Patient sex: M
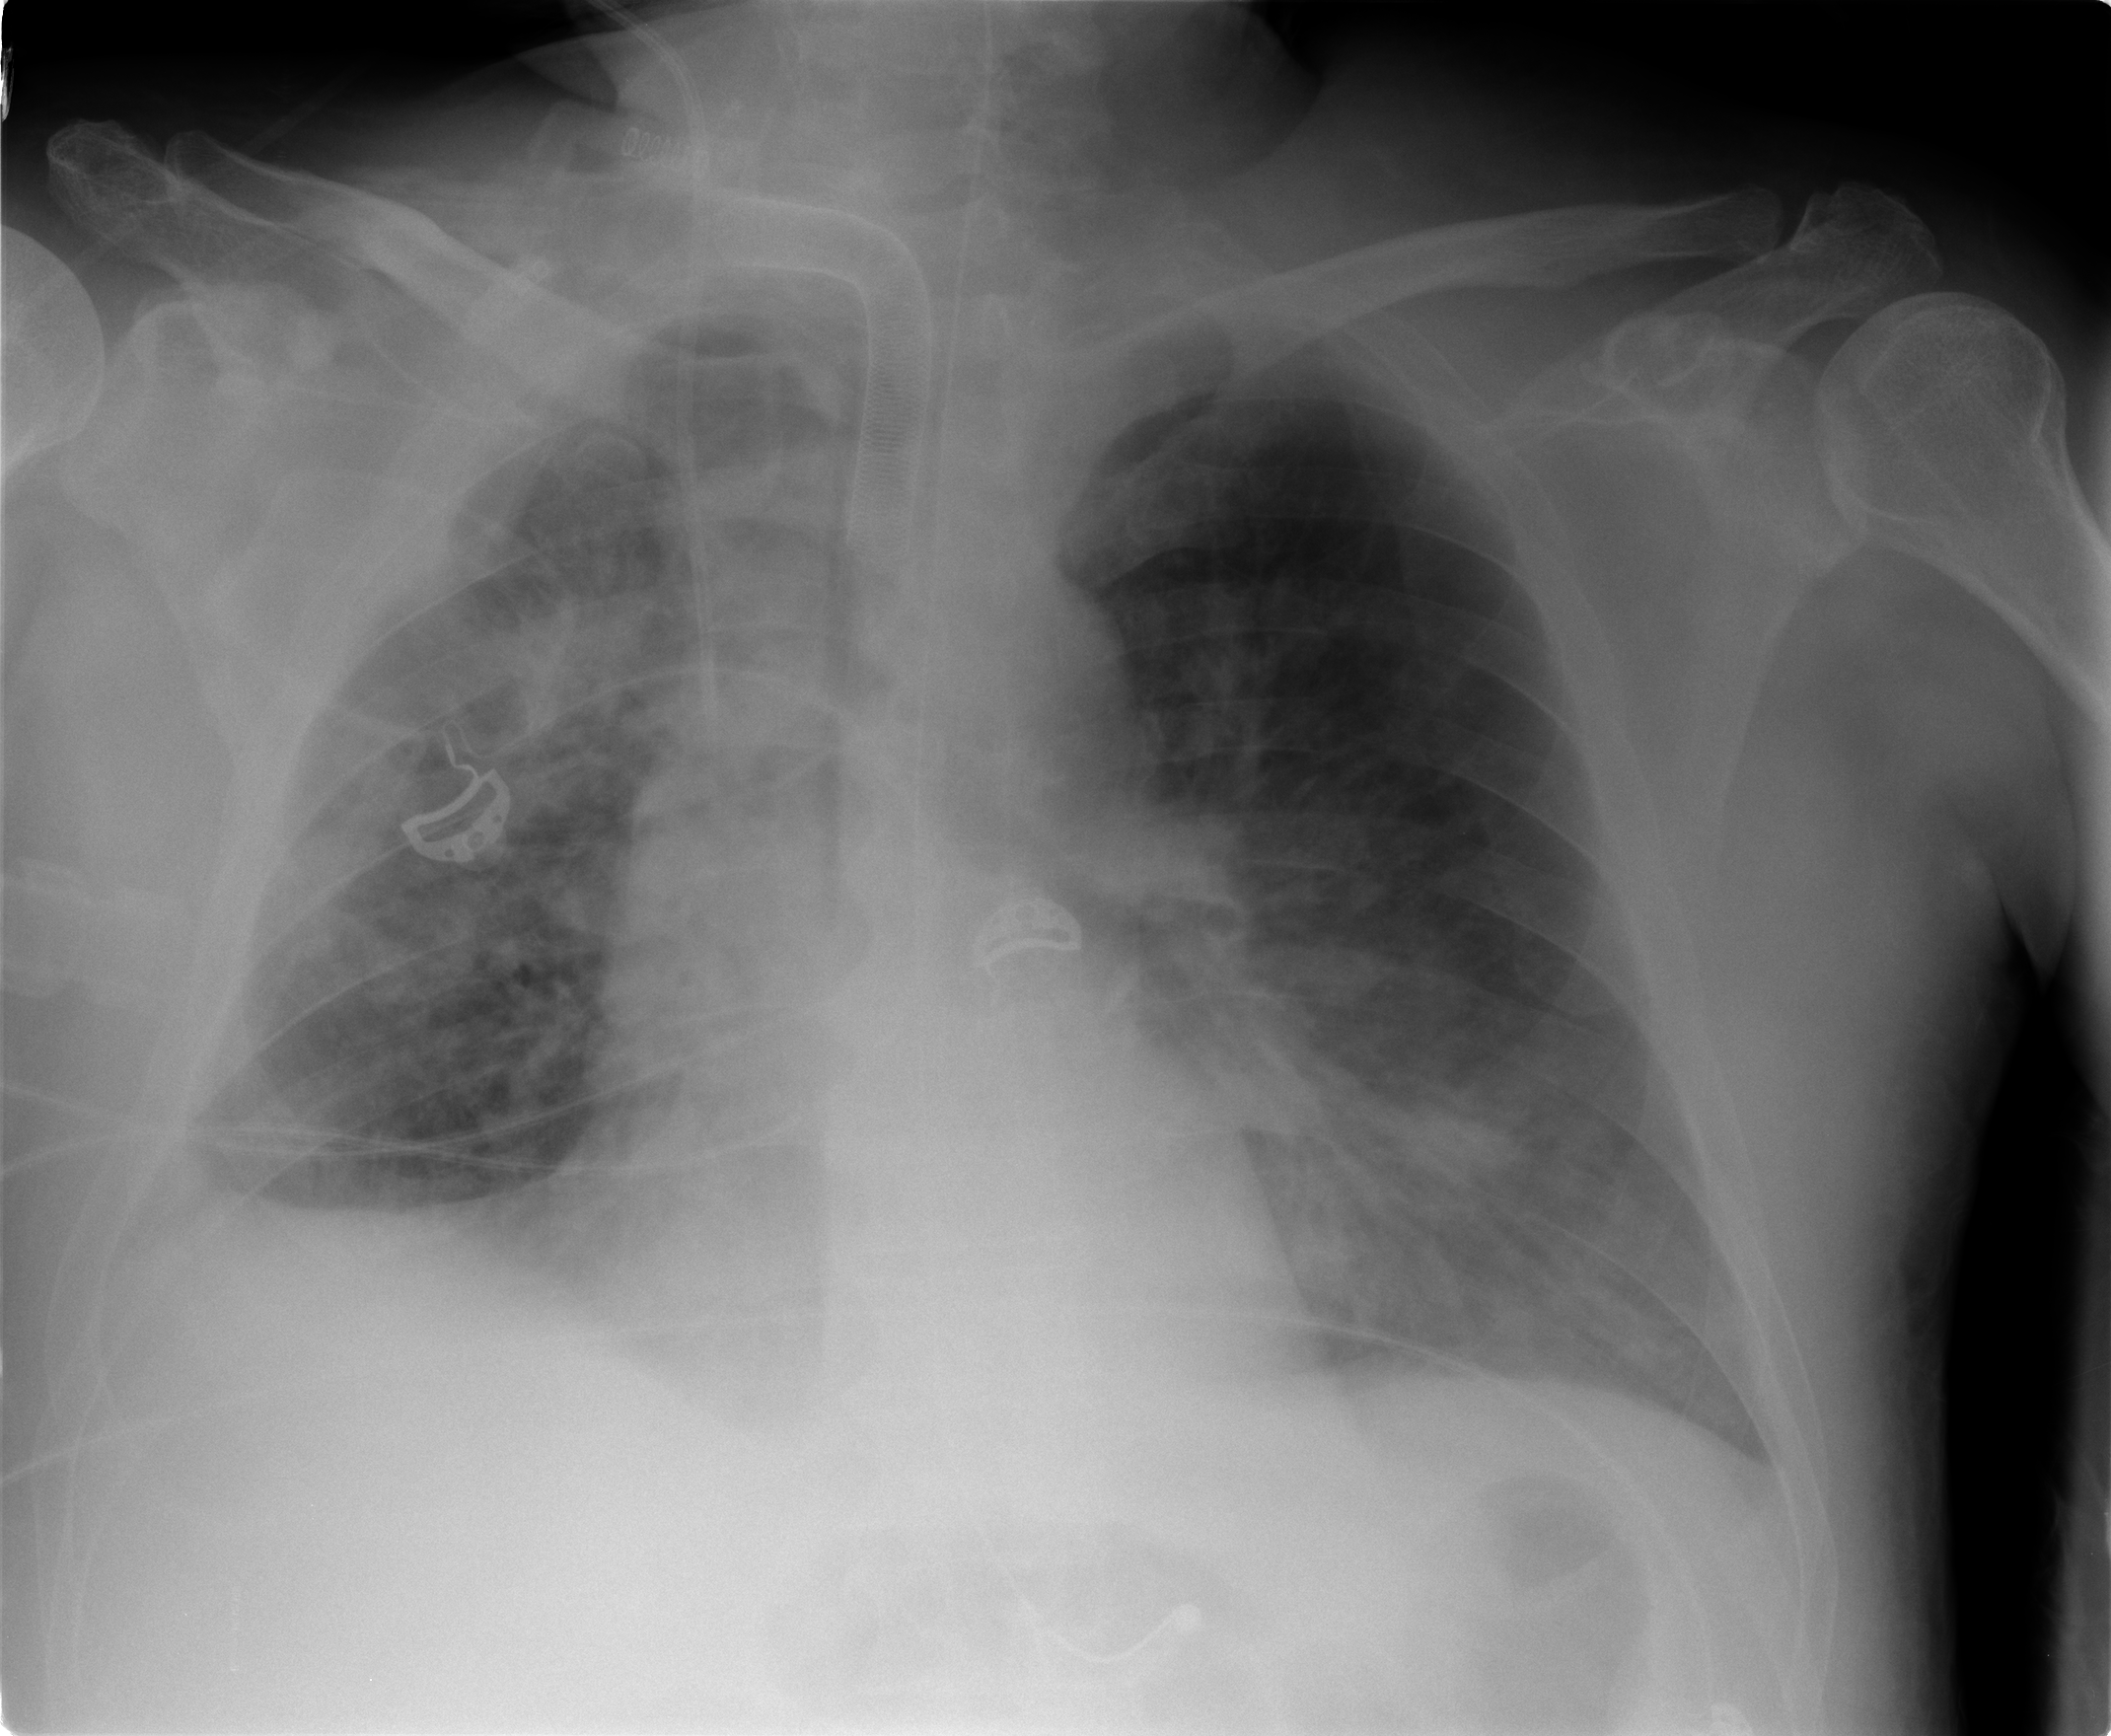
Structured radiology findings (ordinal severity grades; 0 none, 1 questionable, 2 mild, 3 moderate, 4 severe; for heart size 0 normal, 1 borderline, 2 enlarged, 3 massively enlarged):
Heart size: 1
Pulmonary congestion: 3
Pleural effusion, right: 2
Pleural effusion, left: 2
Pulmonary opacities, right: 3
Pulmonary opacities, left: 2
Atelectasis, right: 2
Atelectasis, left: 2